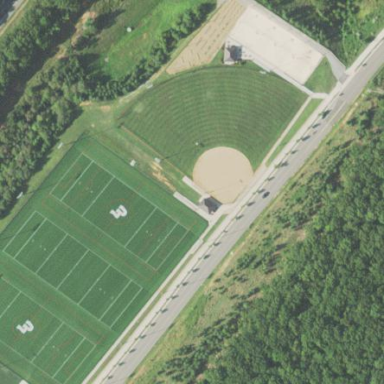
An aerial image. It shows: Sports centre offering soccer and baseball facilities.